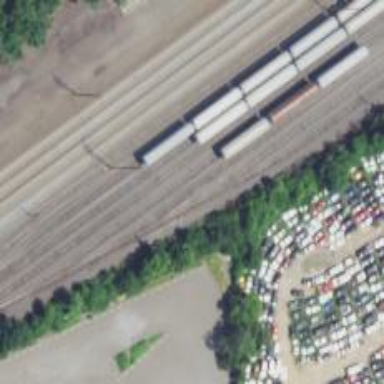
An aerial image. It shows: Railway yard.